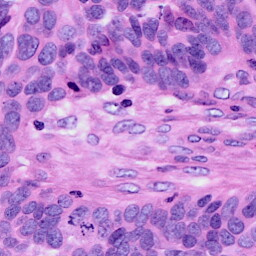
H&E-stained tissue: Ovarian